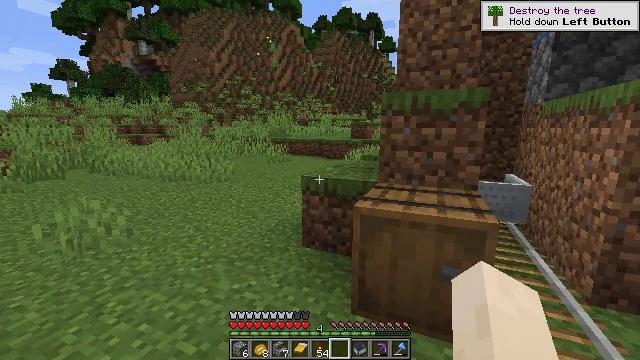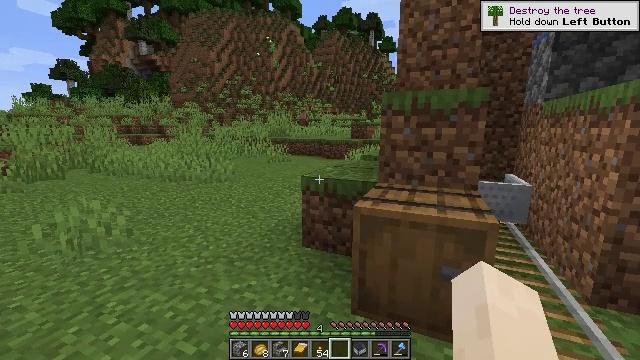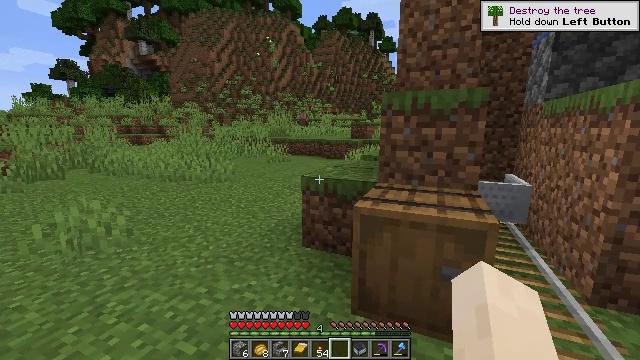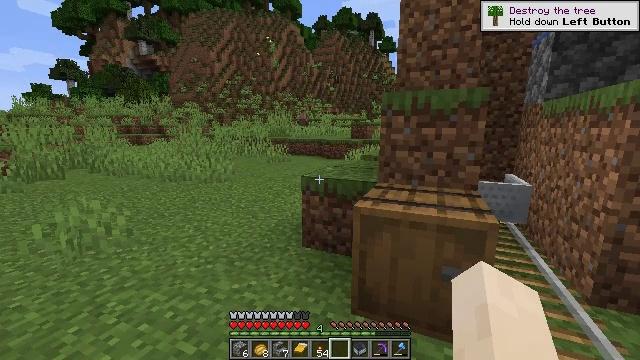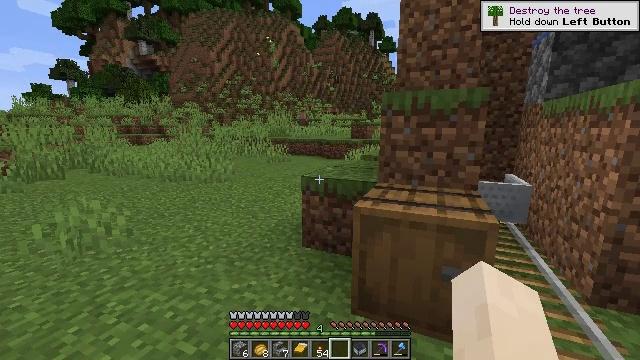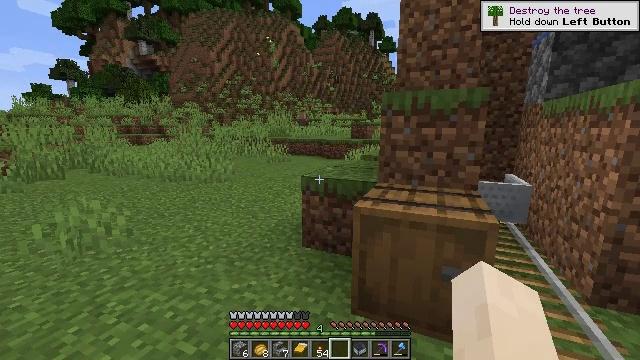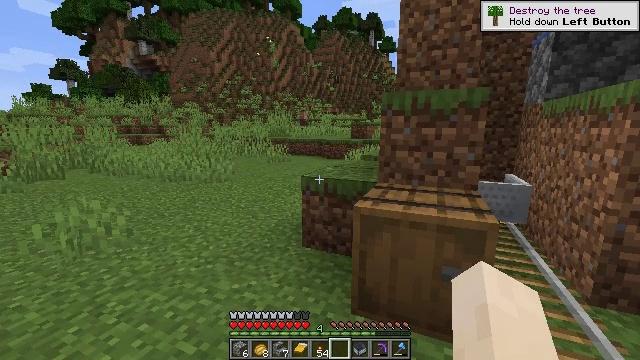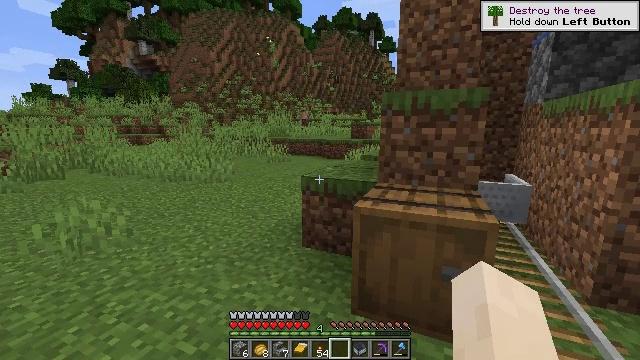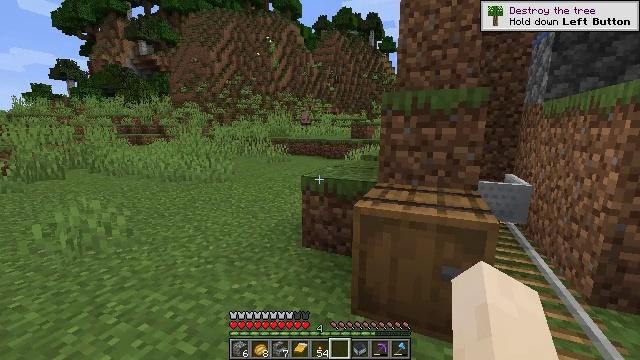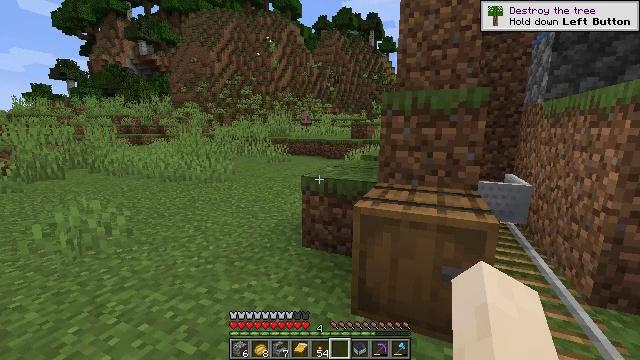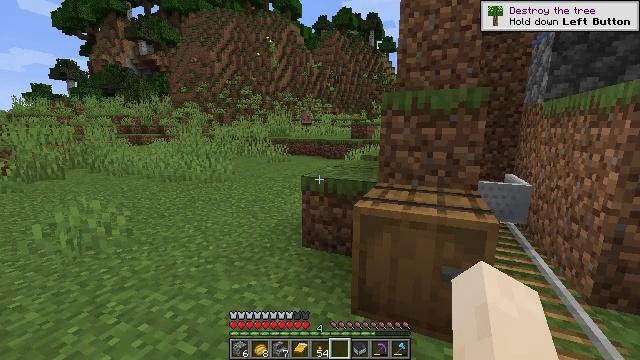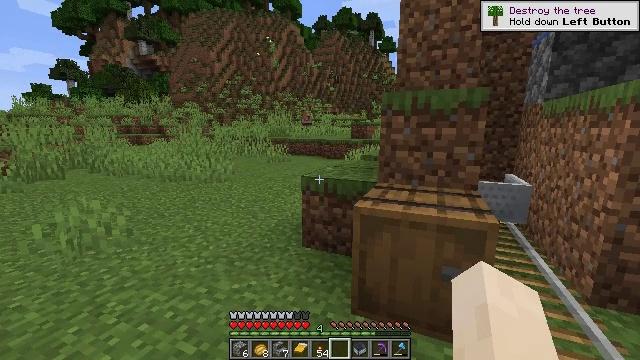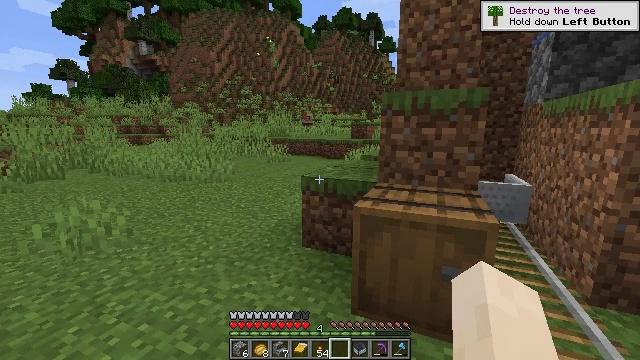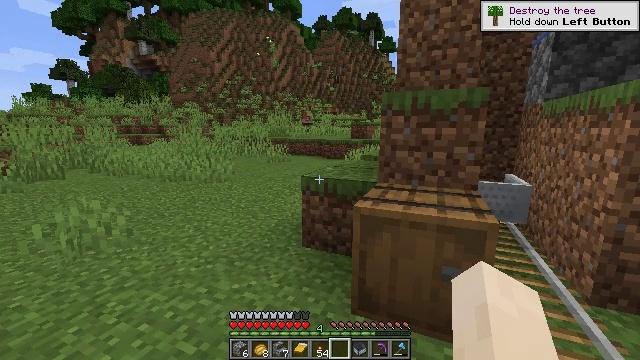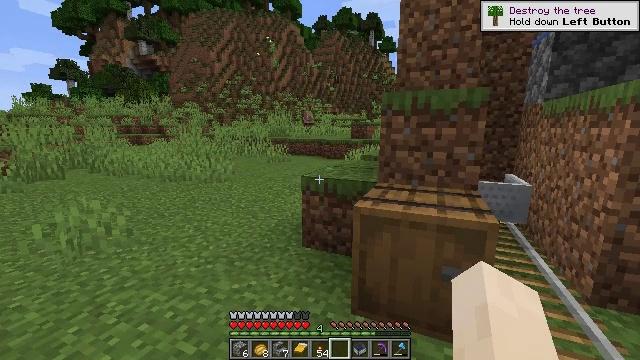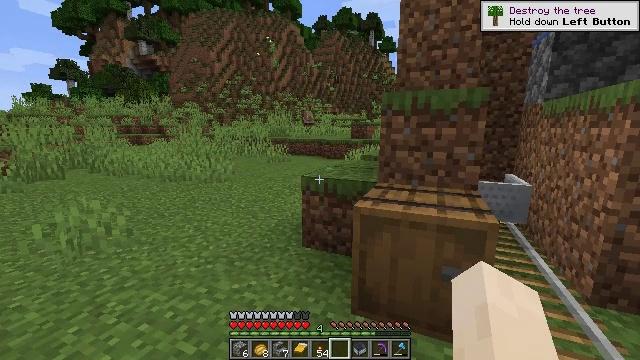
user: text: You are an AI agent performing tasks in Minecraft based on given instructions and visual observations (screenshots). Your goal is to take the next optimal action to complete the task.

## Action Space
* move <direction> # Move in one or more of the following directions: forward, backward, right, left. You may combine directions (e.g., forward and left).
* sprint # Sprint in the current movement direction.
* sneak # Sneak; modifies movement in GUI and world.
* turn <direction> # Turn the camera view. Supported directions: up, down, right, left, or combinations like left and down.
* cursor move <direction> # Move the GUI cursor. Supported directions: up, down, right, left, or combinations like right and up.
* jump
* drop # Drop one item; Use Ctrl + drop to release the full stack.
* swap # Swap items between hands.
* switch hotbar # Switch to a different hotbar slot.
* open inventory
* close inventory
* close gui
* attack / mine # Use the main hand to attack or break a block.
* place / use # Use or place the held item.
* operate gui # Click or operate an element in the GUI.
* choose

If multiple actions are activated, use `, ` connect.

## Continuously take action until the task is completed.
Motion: motion action
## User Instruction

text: Mine the rail.
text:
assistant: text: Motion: no_op
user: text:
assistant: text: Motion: no_op
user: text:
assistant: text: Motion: no_op
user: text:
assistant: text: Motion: no_op
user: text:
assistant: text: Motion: no_op
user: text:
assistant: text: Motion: no_op
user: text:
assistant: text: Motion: no_op
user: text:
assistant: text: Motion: no_op
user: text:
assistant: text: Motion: no_op
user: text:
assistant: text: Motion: no_op
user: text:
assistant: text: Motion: no_op
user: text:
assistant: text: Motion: no_op
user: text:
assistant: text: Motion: no_op
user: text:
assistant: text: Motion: no_op
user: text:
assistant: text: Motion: no_op
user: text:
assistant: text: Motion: no_op
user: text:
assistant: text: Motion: no_op
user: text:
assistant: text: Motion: no_op
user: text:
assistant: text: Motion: no_op
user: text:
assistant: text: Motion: no_op
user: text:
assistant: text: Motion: no_op
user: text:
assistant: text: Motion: no_op
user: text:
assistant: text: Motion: no_op
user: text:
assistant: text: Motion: no_op
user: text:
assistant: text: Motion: no_op
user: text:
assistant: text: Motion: no_op
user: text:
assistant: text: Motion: no_op
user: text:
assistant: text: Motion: no_op
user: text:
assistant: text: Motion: no_op
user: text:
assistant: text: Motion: no_op